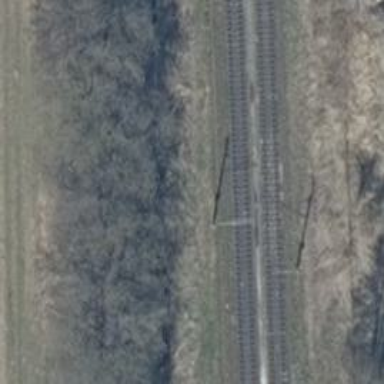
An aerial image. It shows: Railway milestone with catenary mast.